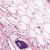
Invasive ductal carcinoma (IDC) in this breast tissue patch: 0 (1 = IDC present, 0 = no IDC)